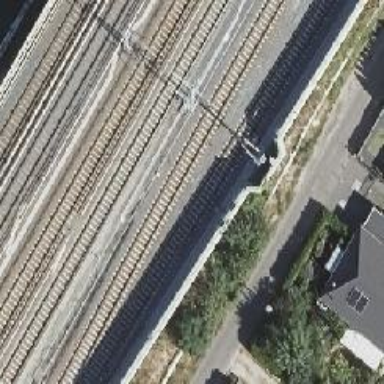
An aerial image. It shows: Railway signal.